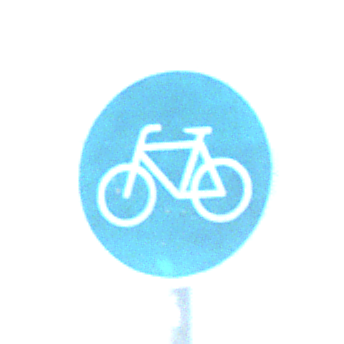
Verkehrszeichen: Radweg
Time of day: MorningAfternoon
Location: Outdoor (Nature)
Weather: Clear
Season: Autumn
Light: Natural